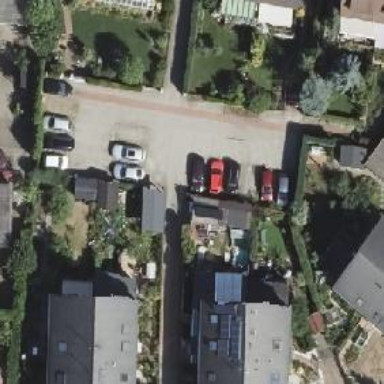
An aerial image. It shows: Parking aisle designated as service road.